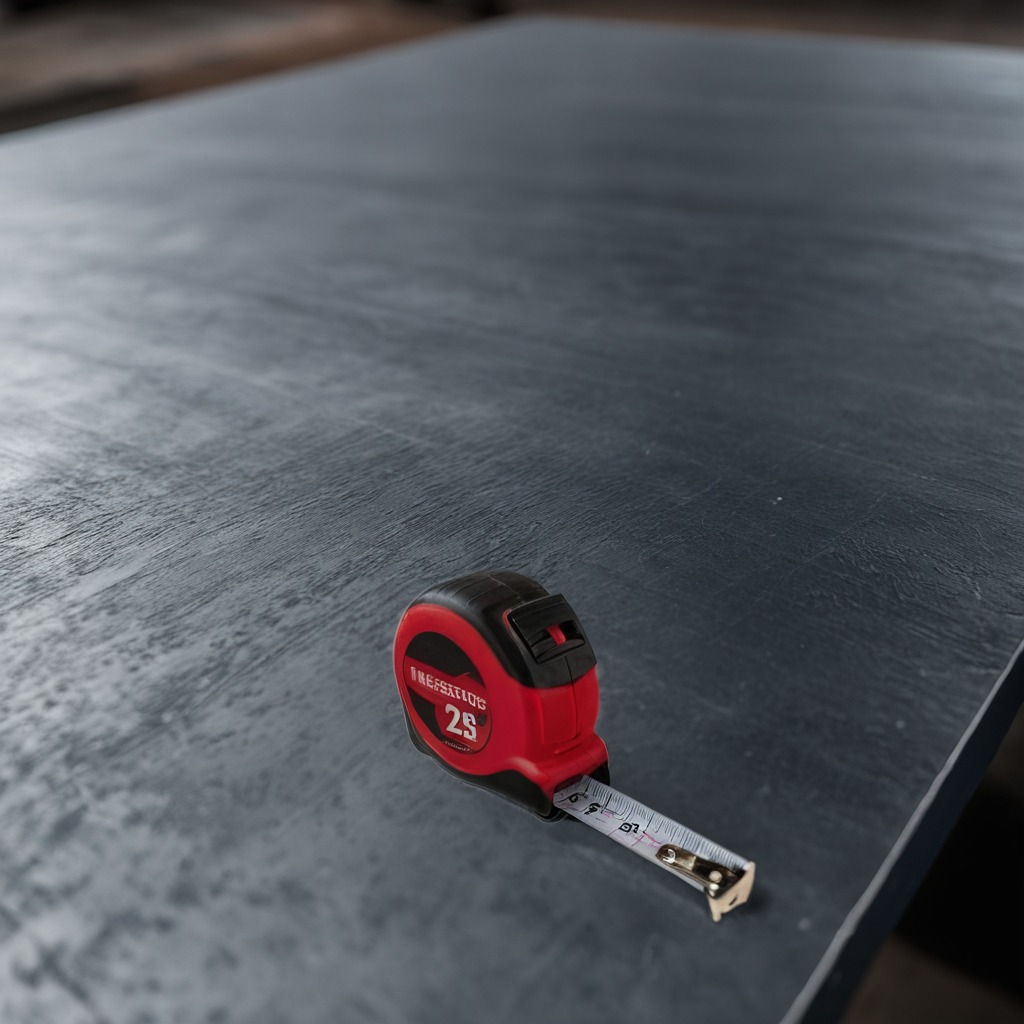
A measuring tape is lying on a cold steel table in a mining workshop.